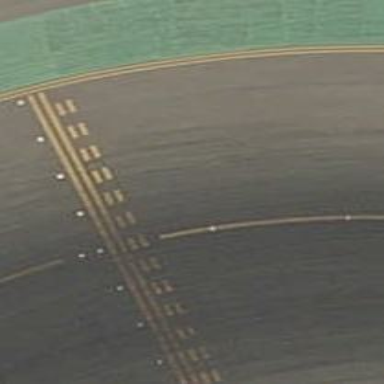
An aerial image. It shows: Runway holding position.